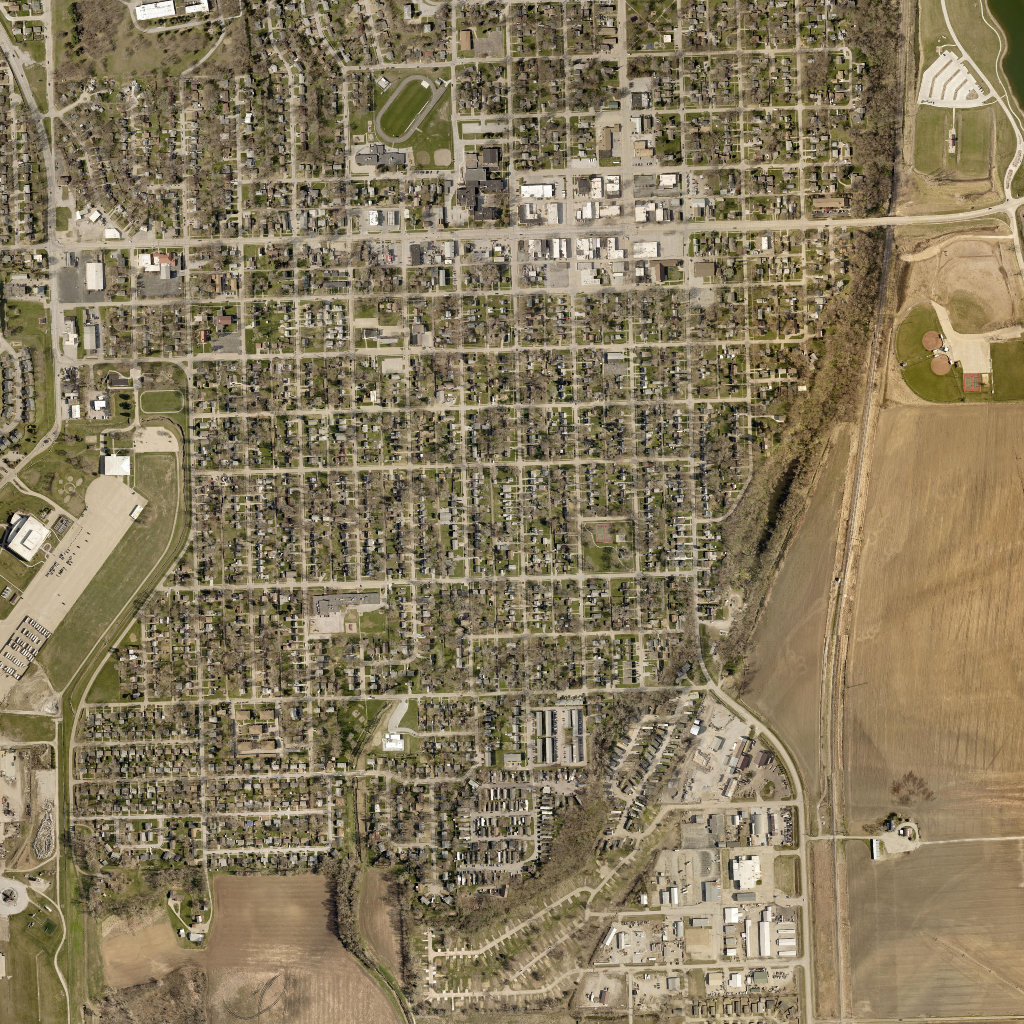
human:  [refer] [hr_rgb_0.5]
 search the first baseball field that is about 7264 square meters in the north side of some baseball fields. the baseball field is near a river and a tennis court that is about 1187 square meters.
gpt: <box>[[86, 29, 92, 35, 0]]</box>